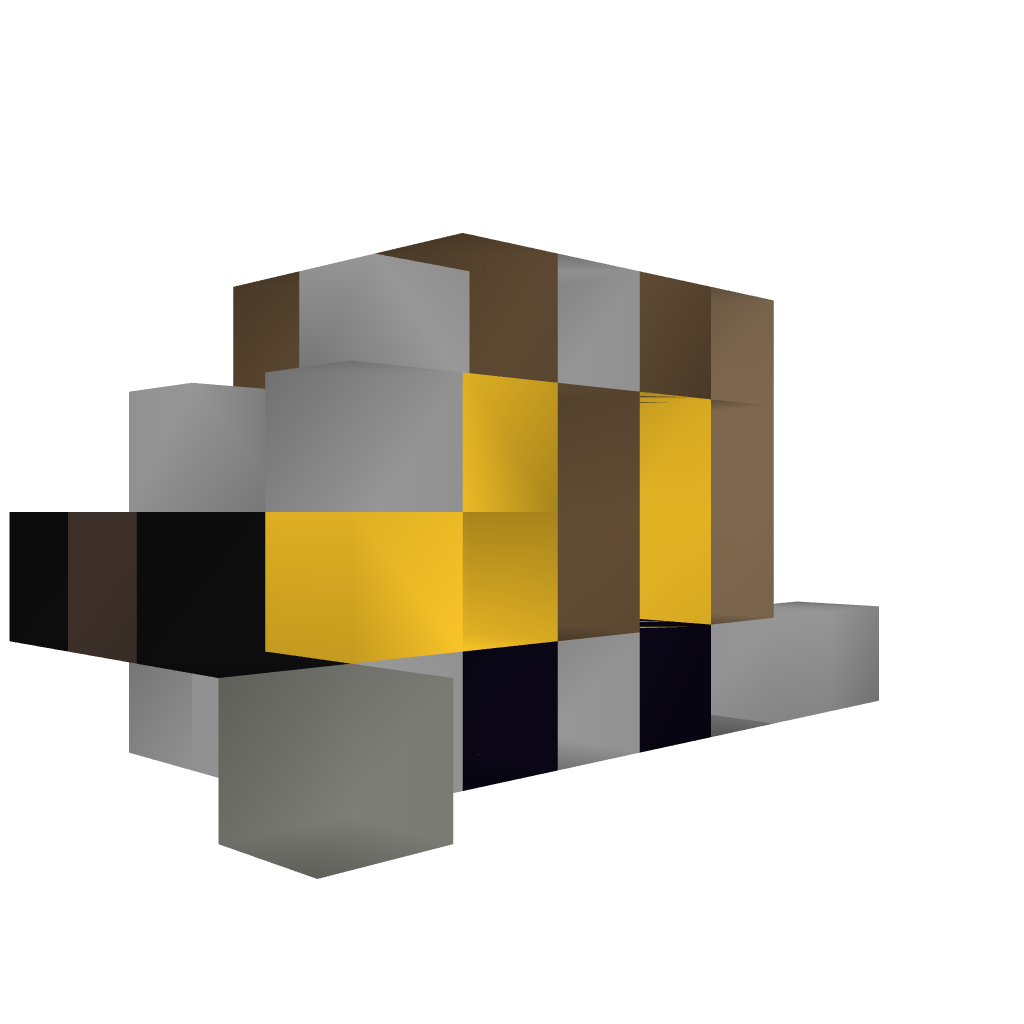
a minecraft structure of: Forklift